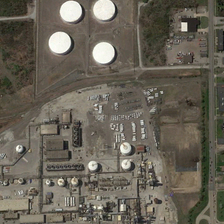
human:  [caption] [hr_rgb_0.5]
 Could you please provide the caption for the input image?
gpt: four large storage tanks are near several buildings with parking lots .

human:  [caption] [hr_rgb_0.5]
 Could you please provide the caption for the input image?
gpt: four large storage tanks are near several buildings with parking lots .

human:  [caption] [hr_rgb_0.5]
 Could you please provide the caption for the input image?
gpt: four large storage tanks are near several buildings with parking lots .

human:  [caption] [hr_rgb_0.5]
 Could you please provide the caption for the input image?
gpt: four large storage tanks are near several buildings with parking lots .

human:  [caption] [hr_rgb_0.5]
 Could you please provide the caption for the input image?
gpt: four large storage tanks are near several buildings with parking lots .